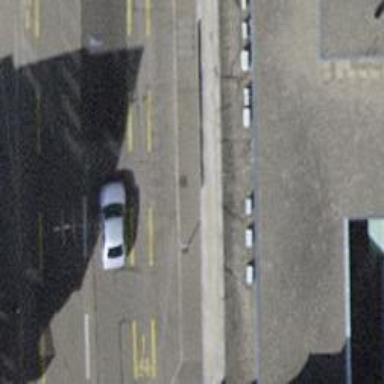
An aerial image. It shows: Motorcycle parking area with surface designed for parking.